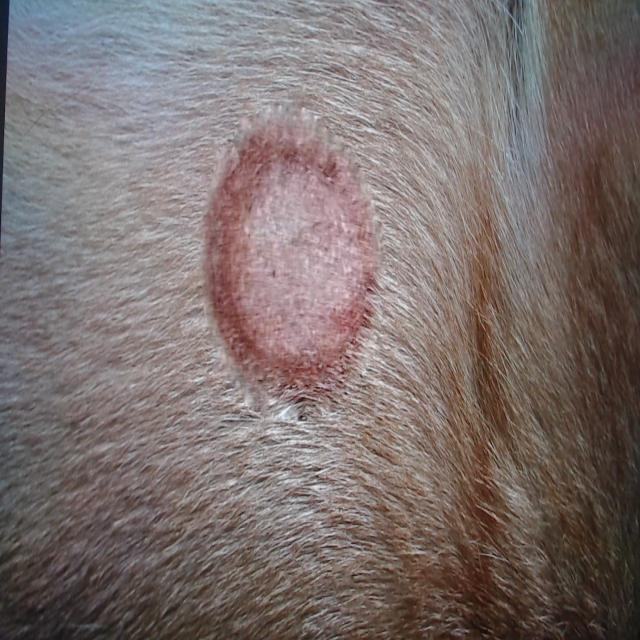
Canine ringworm (Dermatophytosis) — fungal infection caused by Microsporum or Trichophyton. Presents with circular alopecia, scaling, crusting, and broken hairs.